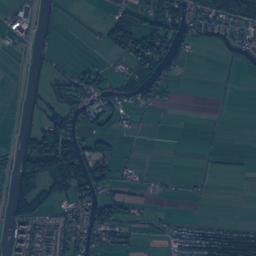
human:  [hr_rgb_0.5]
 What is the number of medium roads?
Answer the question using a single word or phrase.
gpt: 0

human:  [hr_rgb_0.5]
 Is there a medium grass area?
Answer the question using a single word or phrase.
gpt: yes

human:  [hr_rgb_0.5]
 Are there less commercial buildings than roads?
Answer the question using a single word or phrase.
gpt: yes

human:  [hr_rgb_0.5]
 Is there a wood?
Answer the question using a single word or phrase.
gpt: yes

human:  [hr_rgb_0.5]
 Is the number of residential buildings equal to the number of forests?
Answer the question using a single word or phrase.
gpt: no

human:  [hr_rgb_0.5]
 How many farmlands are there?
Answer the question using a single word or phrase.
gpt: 3

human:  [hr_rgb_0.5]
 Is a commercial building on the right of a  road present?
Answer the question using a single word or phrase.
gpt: yes

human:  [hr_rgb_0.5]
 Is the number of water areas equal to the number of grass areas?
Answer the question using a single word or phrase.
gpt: no

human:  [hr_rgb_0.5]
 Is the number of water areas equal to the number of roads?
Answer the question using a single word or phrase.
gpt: no

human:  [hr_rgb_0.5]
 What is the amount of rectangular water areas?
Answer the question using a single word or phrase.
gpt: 54

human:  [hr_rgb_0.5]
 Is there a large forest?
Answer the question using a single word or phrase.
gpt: yes

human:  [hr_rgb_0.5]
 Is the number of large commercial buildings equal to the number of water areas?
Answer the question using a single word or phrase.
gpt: no

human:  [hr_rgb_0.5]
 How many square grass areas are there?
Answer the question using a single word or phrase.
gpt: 1

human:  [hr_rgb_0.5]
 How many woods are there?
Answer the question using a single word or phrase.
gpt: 8

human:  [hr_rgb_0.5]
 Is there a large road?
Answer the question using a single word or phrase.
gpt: no

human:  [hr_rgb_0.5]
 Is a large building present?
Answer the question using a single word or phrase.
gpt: yes

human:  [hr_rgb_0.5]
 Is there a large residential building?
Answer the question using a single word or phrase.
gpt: yes

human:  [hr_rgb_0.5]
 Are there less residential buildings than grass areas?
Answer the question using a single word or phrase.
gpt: no

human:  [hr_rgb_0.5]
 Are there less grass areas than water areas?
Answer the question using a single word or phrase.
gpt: no

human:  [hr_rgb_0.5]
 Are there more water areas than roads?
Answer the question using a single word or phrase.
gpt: no

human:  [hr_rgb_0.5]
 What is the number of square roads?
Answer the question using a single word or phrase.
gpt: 0

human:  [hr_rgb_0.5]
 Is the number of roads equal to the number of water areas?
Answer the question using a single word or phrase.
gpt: no

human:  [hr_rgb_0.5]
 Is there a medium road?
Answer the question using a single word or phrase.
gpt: no

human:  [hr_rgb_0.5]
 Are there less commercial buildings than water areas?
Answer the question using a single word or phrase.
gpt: yes

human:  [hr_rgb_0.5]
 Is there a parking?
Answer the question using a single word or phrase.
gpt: yes

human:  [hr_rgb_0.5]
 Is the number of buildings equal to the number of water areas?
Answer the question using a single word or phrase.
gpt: no

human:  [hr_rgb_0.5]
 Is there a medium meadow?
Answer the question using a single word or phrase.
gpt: yes

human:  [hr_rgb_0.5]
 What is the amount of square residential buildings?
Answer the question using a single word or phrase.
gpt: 10

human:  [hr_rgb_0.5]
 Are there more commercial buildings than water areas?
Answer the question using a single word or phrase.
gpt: no

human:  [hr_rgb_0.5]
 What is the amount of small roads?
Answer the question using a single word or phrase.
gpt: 431

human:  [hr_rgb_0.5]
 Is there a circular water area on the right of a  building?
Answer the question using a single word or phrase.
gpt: yes

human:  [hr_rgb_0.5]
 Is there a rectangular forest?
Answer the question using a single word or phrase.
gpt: yes

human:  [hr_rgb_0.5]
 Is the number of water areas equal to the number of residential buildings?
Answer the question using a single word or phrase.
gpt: no

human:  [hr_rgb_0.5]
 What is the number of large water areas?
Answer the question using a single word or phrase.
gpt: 25

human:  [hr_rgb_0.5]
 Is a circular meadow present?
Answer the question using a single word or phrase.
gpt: no

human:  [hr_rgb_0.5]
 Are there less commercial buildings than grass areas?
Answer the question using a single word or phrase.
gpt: yes